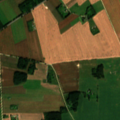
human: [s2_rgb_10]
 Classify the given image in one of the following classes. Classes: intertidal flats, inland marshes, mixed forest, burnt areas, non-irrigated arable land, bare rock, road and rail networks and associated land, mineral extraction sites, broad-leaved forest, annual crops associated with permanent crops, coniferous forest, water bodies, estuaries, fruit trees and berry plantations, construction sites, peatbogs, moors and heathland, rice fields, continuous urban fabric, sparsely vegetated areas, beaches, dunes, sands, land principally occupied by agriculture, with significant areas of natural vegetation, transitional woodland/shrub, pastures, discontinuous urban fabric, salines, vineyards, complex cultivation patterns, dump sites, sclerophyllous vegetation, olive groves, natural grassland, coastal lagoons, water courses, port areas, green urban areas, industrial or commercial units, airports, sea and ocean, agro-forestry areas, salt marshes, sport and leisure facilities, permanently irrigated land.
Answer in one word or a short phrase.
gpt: non-irrigated arable land, complex cultivation patterns, broad-leaved forest